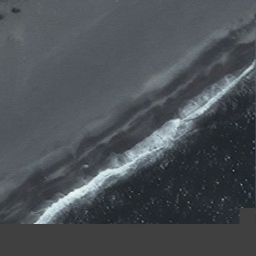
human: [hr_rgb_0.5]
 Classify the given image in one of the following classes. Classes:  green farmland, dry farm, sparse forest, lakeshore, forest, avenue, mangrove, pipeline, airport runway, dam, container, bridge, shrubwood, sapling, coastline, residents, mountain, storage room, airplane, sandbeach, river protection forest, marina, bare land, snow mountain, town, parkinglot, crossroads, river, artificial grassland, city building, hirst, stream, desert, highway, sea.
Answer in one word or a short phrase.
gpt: coastline